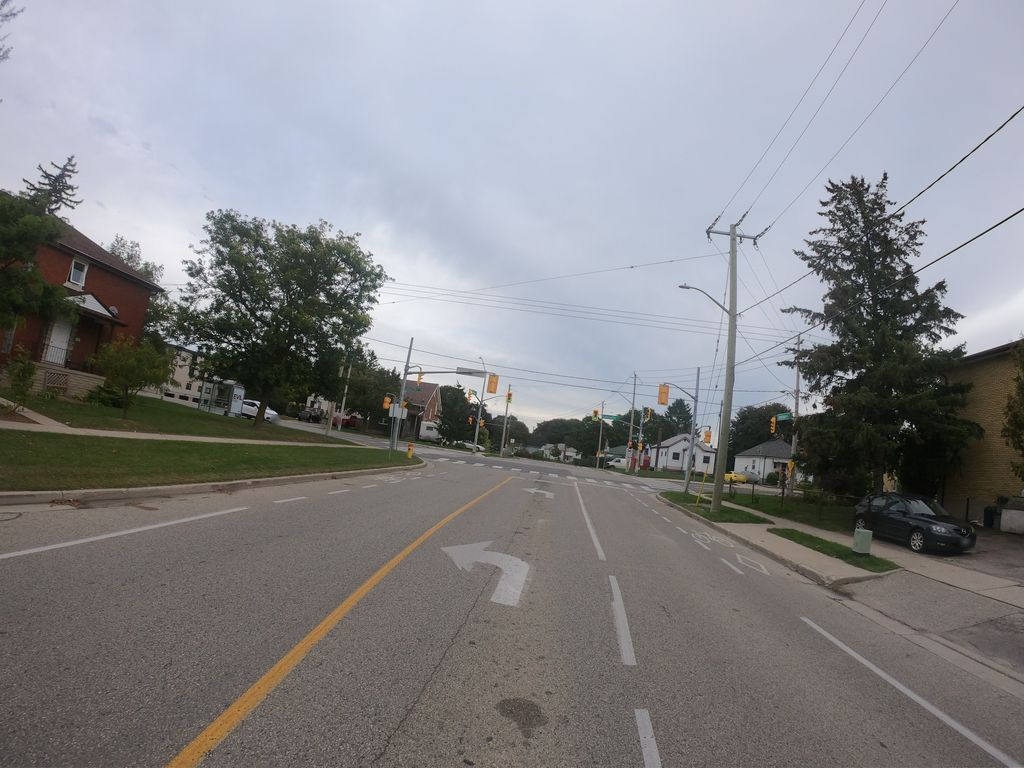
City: kitchener-waterloo